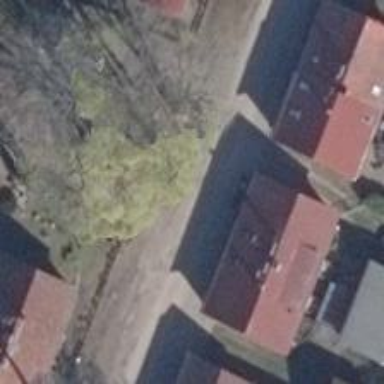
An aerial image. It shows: Single tag "natural: tree."